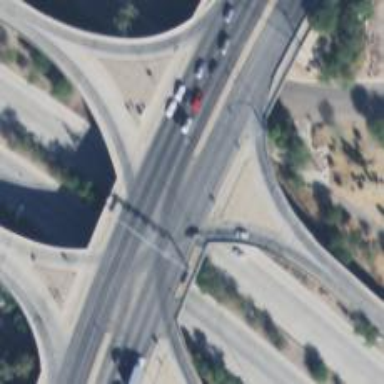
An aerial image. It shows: Trunk_link highway on bridge.